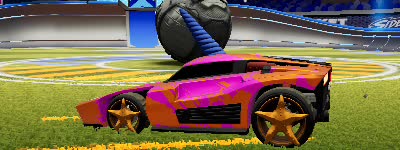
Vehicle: breakout